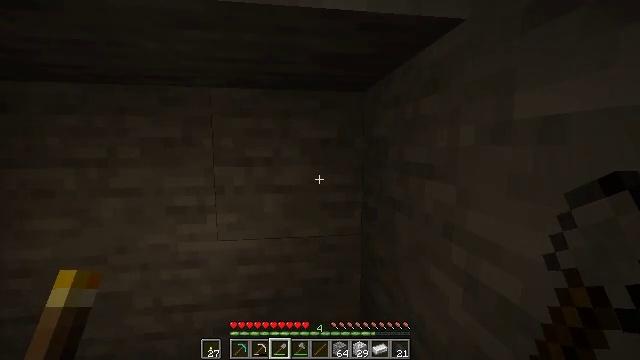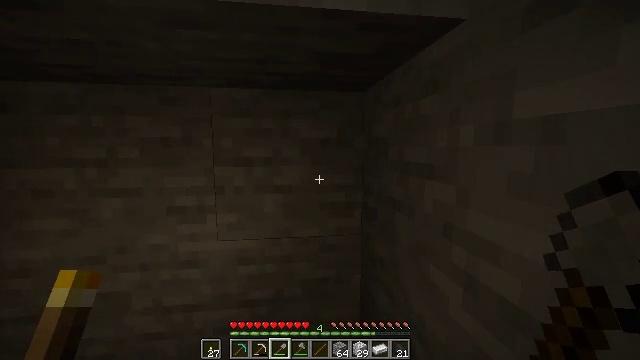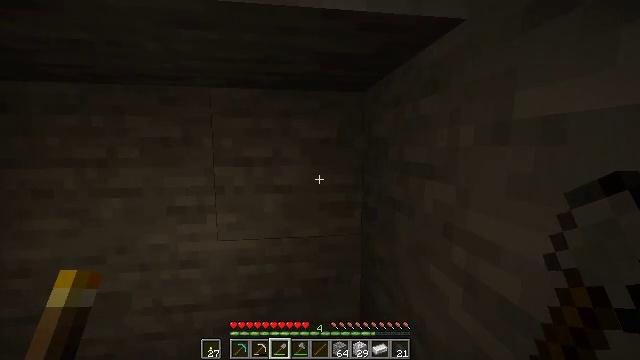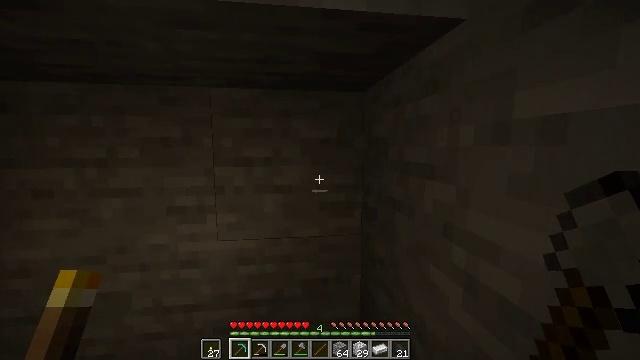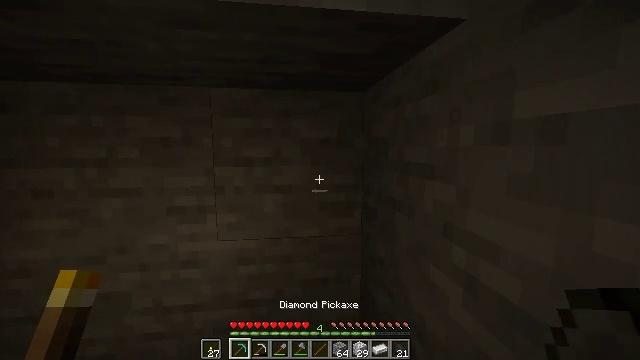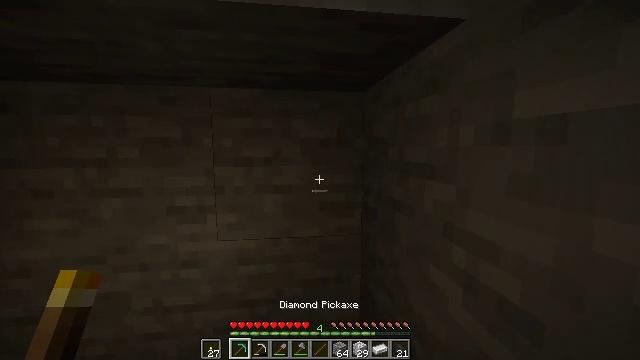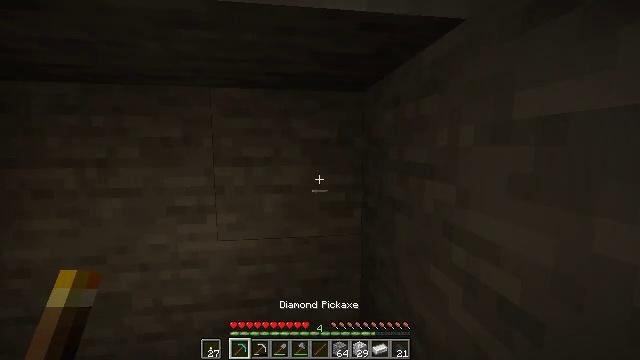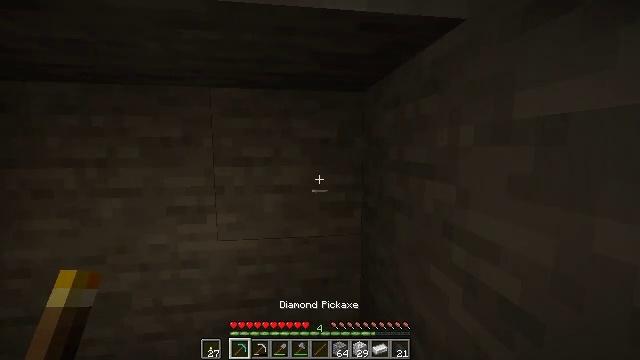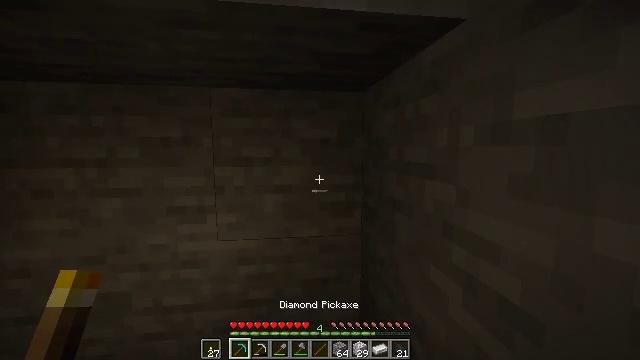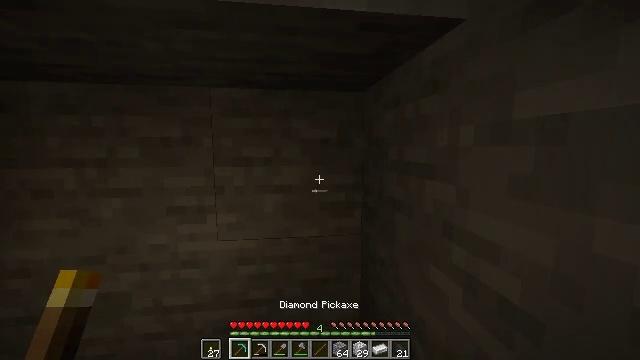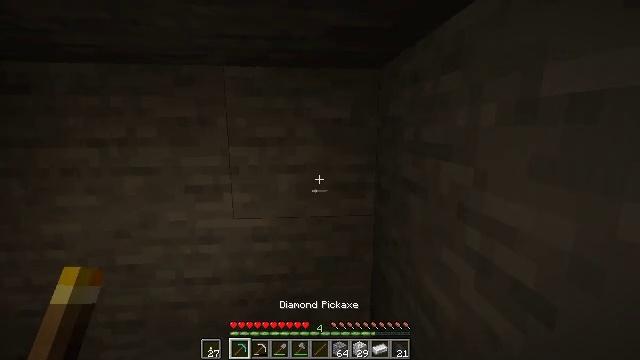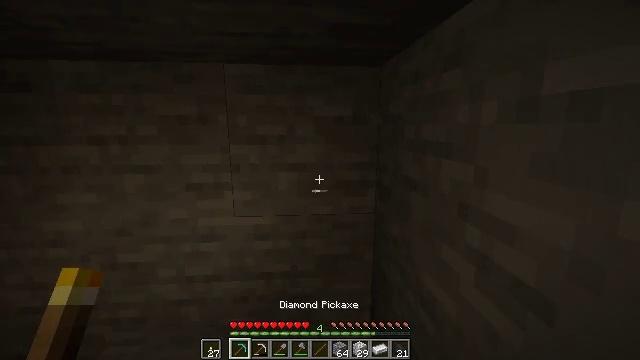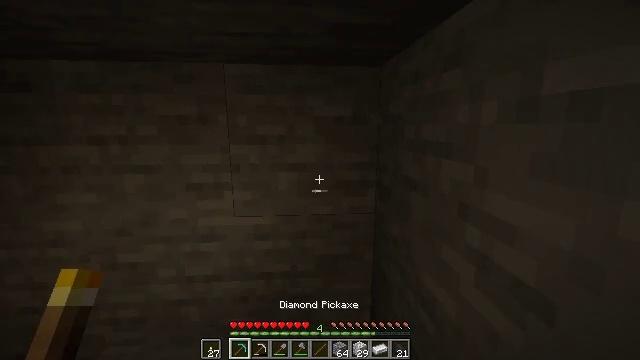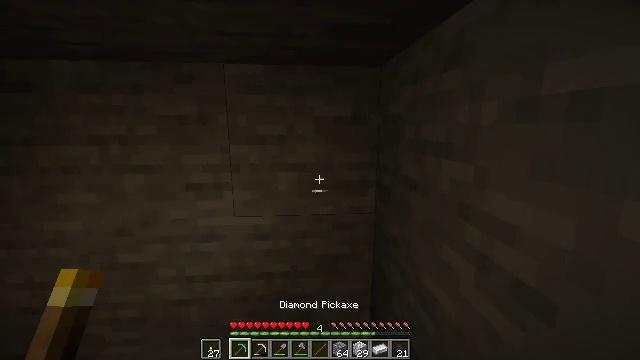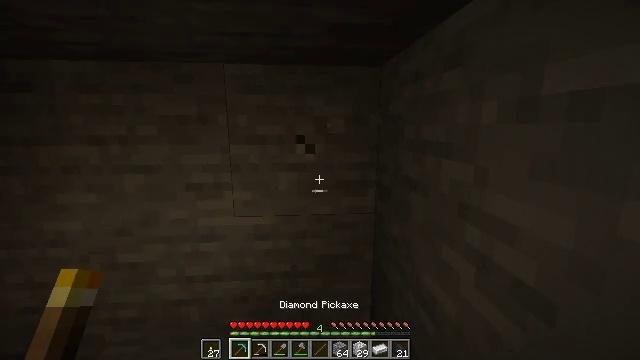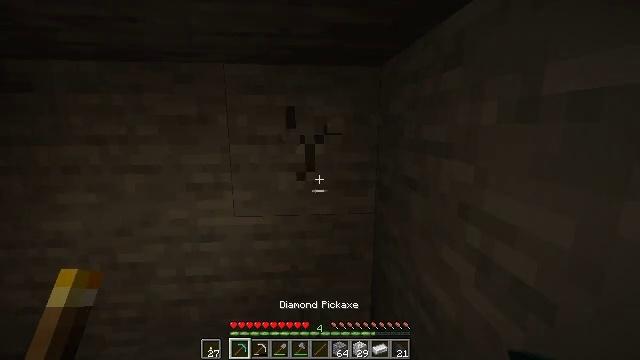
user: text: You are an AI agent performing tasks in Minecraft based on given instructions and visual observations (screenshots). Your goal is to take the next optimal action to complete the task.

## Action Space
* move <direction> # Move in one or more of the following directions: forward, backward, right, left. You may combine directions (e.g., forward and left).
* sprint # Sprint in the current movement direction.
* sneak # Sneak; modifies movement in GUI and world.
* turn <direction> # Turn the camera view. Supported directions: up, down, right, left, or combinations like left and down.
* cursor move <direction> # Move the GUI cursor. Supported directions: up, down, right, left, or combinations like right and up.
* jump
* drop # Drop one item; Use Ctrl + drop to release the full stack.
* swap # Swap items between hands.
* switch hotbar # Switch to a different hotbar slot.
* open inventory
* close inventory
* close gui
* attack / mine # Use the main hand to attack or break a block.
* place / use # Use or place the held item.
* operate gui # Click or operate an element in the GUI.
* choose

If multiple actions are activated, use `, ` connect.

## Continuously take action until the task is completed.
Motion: motion action
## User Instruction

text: Dig up the stone with a tool.
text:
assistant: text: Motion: no_op
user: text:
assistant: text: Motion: no_op
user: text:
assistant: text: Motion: switch to hotbar 1
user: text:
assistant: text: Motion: switch to hotbar 1
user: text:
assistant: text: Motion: switch to hotbar 1
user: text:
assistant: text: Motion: switch to hotbar 1
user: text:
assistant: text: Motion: no_op
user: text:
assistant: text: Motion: no_op
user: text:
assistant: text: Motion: no_op
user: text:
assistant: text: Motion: turn left and down
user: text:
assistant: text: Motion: no_op
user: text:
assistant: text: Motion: no_op
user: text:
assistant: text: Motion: no_op
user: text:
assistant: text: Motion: attack / mine
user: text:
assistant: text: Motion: attack / mine
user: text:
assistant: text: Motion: attack / mine
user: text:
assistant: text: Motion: attack / mine
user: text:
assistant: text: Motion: attack / mine
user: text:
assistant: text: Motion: attack / mine
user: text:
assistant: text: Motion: move right, attack / mine
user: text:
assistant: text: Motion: move right, attack / mine
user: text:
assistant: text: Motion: attack / mine
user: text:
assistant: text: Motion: turn left and down, attack / mine
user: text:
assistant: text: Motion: turn left and down, attack / mine
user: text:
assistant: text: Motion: attack / mine
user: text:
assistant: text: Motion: attack / mine
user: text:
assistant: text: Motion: attack / mine
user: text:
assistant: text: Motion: attack / mine
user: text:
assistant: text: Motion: turn left and down, attack / mine
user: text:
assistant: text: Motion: attack / mine